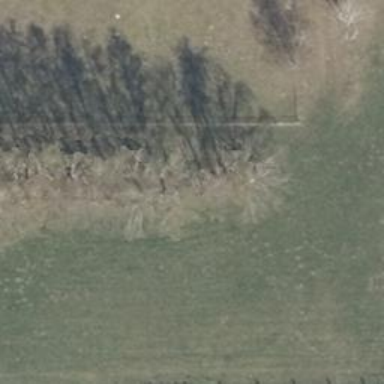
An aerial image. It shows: Row of trees in natural setting.